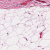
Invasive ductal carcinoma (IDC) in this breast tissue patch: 0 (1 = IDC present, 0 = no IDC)